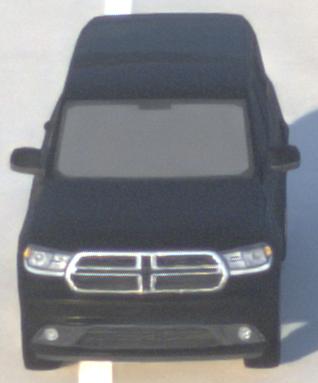
Make: Dodge
Model: Durango
Detailed model: Gen. 3
Model produced from: 2010
Doors: 5
Color: black
Road condition: dry road
Daytime: sunrise or sunset
Contrast: low contrast